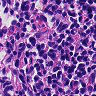
Metastatic tissue present: no